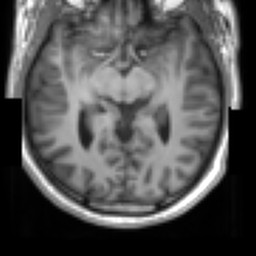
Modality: T1w
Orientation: coronal